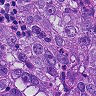
Metastatic tissue present: yes